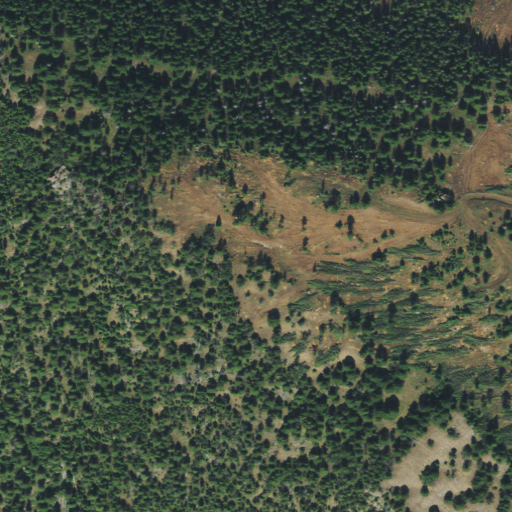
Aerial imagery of mountain in Montana named Reynolds Mountain containing only evergreen forest